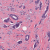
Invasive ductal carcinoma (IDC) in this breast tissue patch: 1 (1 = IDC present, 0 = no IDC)